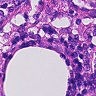
Metastatic tissue present: no